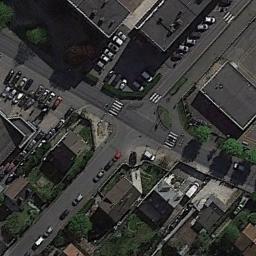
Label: intersection